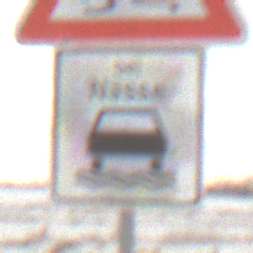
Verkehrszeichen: BeiNaesse
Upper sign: SchleuderOderRutschgefahr
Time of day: MorningAfternoon
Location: Outdoor (Nature)
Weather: Overcast
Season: Winter
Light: Natural